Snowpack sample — Buffalo Mountain, Silverthorne, Colorado, USA (1/25/25, 10:11 AM MST)
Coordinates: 39.6222, -106.1139
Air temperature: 22 °F
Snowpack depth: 110 cm
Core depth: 20 cm
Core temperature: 48.2 °F
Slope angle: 12°, slope face: 102°
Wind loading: high
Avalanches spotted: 0
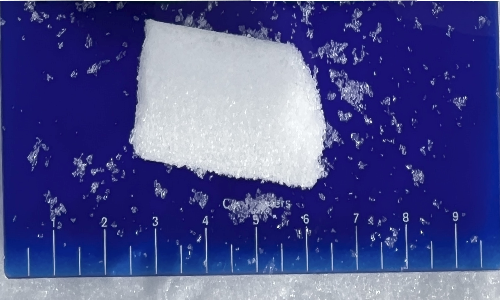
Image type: core
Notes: No avalanches nearby, collected on the outskirts of a fire break 15 meters from the treeline, on way to Buffalo and Red Mountain